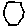
Label: hexagon